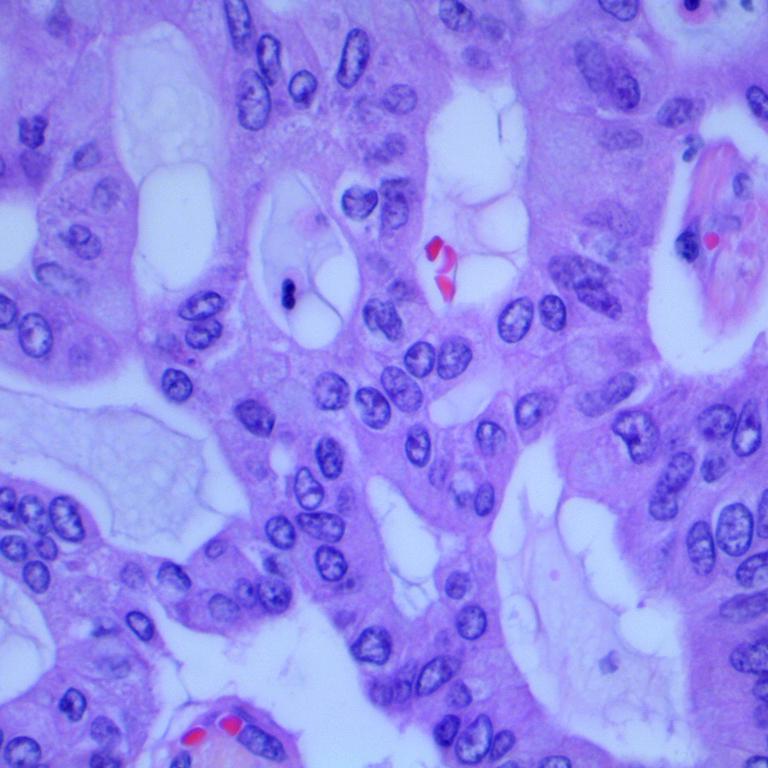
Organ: lung
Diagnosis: adenocarcinomas